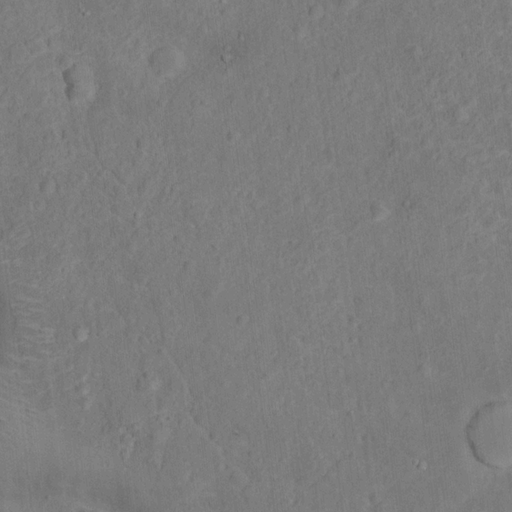
Classes present: Background, Cone